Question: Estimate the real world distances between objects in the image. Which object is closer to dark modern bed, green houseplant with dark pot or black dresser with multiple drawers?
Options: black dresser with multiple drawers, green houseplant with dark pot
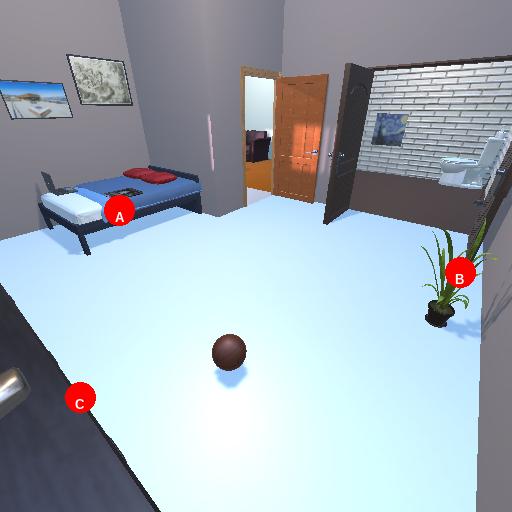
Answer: black dresser with multiple drawers